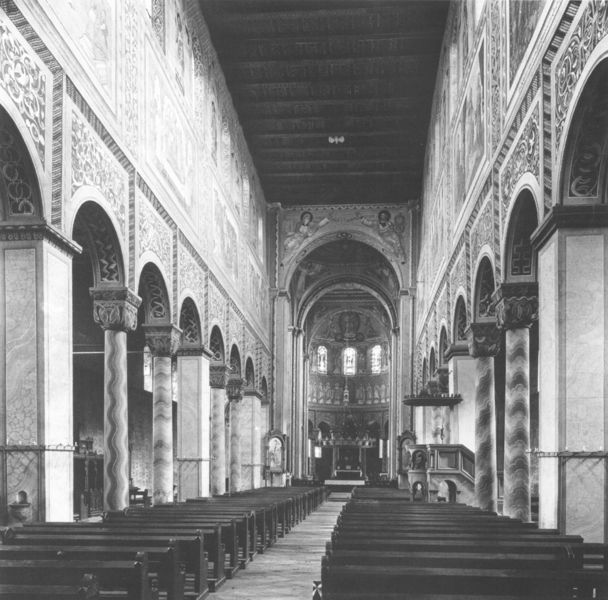
Titel: St. Godehard in Hildesheim
Standort: Hildesheim, St. Godehard (EU - D - Nds)
Schlagwörter: gott, fenster, hell, holz, marmor, pfeiler, säulen, dach, malerei, muster, alt, wand, architektur, stein, bild, kirche, decke, innen, engel, schiff, sitze, bogen, rundbogen, wandgemälde, tor, foto, bögen, wände, gang, torbogen, holzdecke, mosaik, altar, arkaden, bänke, hauptschiff, kapitelle, langhaus, kapitell, tore, kirchenschiff, kirchenbänke, kanzel, seitenschiff, apsis, fresken, romanik, chor, basilika, kreuzgang, vierung, schalldeckel, würfelkapitell, saeule, deke, decvke, seitenschifff, weihwassee